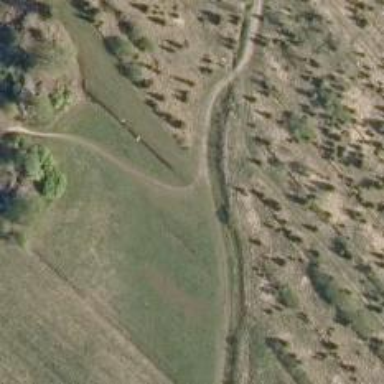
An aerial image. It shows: Path.